Question: I don't speak english very well.
so please understand me.. sorry..
Um.. I am develop the image below(attached image file)

I drawed my question contents.
I want to arrange block(or button) up and down time about.
I don't know how to make..
I don't know how to get to.
(I want to use like javascript or jquery.
my project use front-end's language like javascript or jquery
Please excuse me.)
please show how..
Thank you for my question.
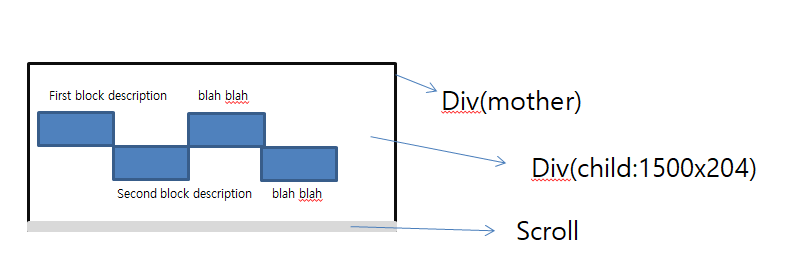
Answer: Your question is not clear to me but if you want to draw rectangle like chess board then you can do like below.
'''
for (var i=0; i< 8; i++){
document.getElementById("mainDiv").appendChild(document.createElement("div")).style.backgroundColor = parseInt((i / 4) + i) % 2 == 0 ? 'blue' : 'none';
}
'''
'''
#mainDiv
{
width:120px;
height:160px;
}
div
{
width:30px;
height:20px;
float:left;
}
'''
'''
<div id="mainDiv">
</div>
'''